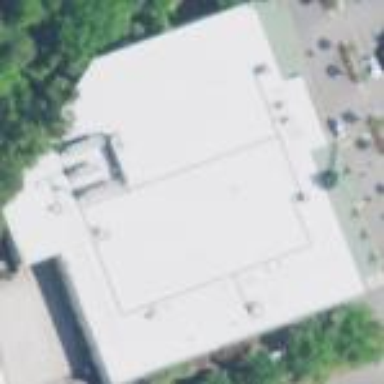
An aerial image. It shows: Retail building.